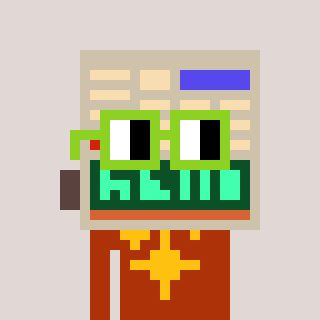
a pixel art character with square light green glasses, a calculator-shaped head and a hotbrown-colored body on a warm background